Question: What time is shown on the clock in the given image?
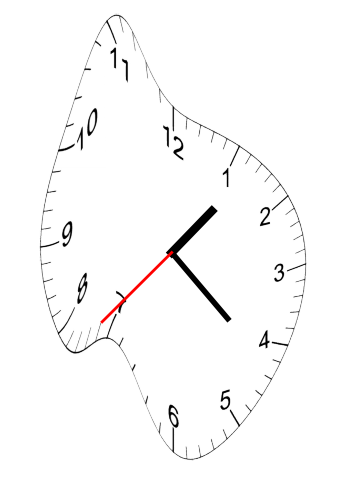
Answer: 01:21:37